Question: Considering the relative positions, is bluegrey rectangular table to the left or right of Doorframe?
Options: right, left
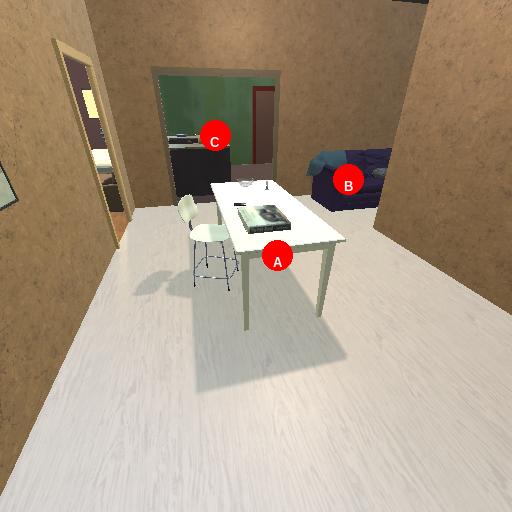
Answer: right